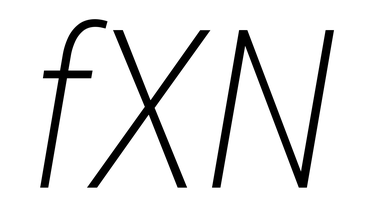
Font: Roboto-Italic_Condensed_ExtraLight_Italic